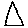
Label: triangle